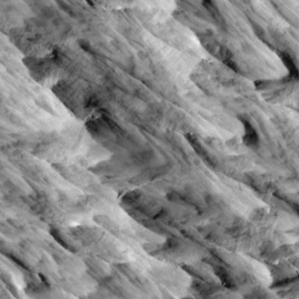
Label: non_frost